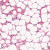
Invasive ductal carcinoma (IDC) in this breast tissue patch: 0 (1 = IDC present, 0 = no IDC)